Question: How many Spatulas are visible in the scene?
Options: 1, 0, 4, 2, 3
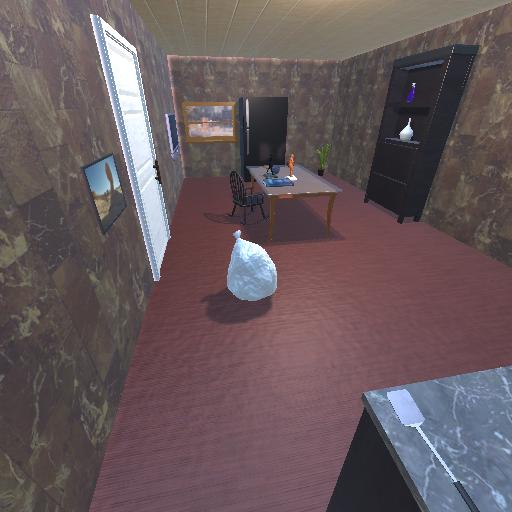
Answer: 1